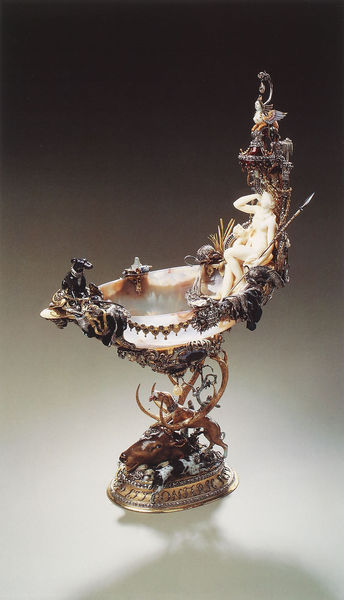
Titel: Prunkschale mit dem Bad der Diana
Künstler: Balthasar Permoser
Institution: Dresden, Staatliche Kunstsammlungen, Grünes Gewölbe
Schlagwörter: nackt, frau, schwarz, hund, hunde, schale, sockel, gold, perlmutt, jagd, muschel, speer, filigran, elfenbein, sphinx